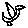
Label: bird